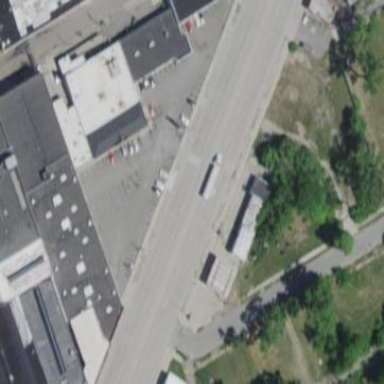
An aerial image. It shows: Retail area.